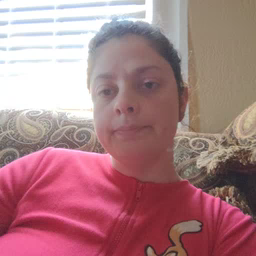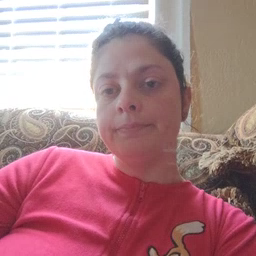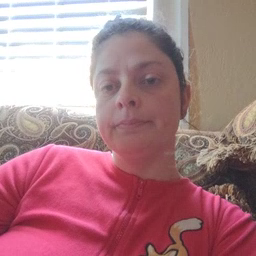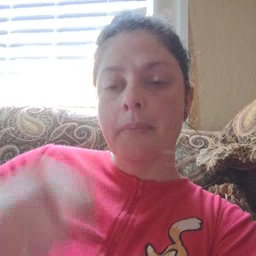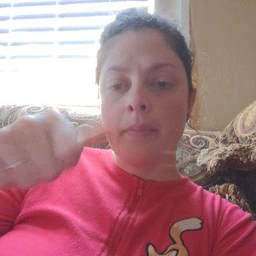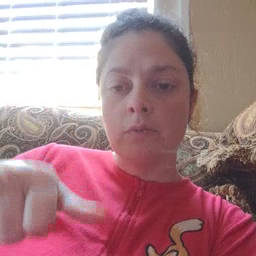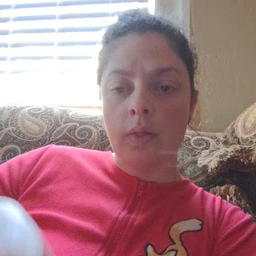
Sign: puzzle